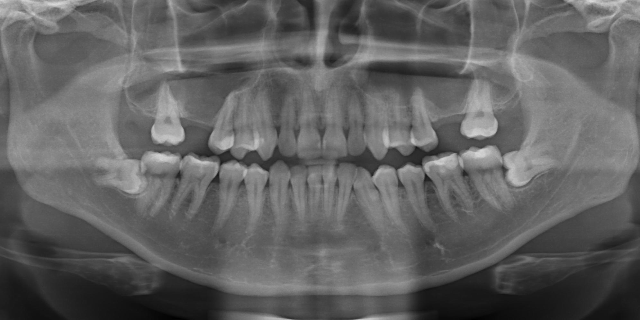
adult